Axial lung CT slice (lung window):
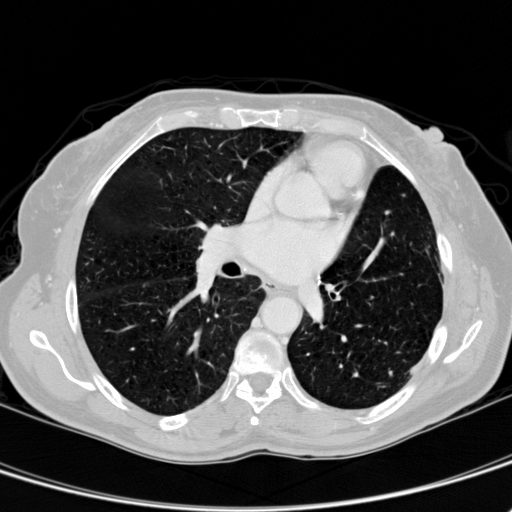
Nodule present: no